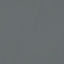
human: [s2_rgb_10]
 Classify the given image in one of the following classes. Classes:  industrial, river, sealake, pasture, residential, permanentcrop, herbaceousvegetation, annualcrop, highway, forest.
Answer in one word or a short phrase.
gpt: SeaLake